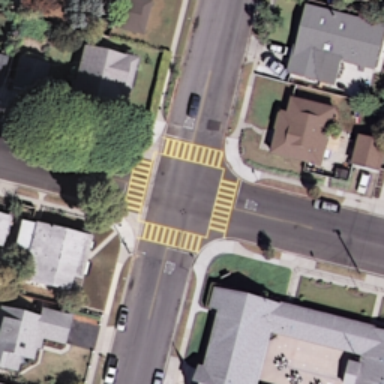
An intersection with a few cars on the road .